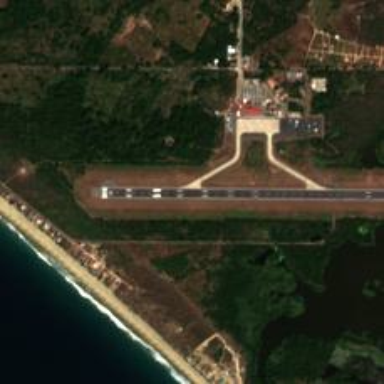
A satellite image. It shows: Runway at airport.